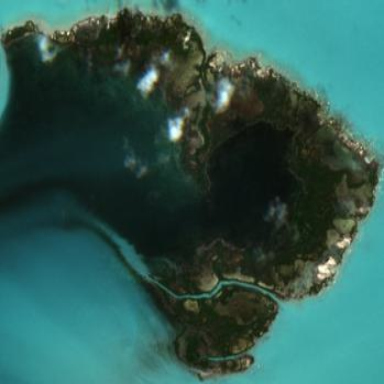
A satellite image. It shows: Island with natural coastline.